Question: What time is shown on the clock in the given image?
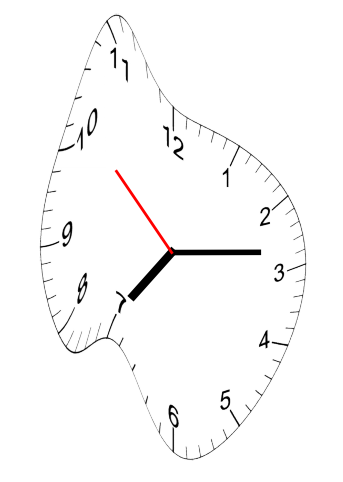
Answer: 07:13:52